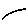
Label: line